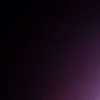
Label: space